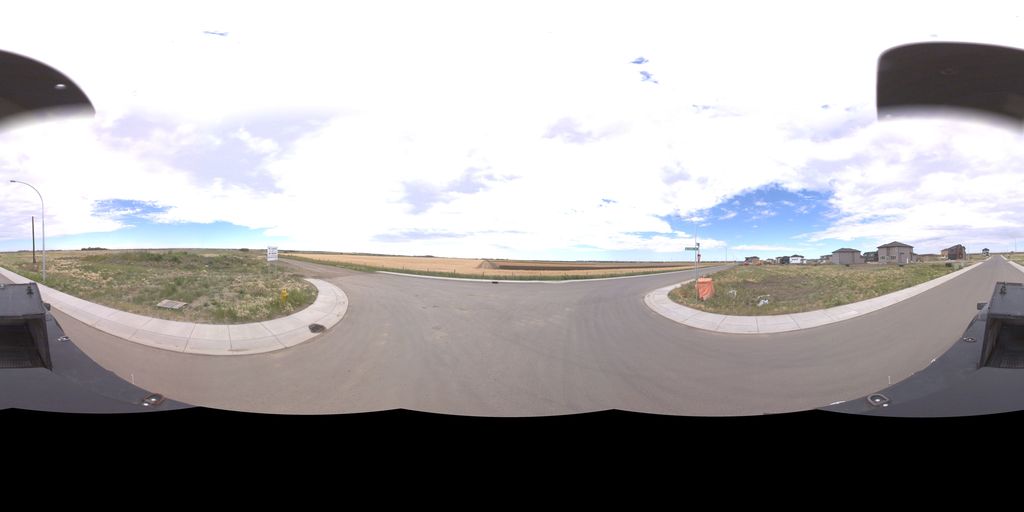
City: saskatoon